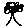
Label: tree